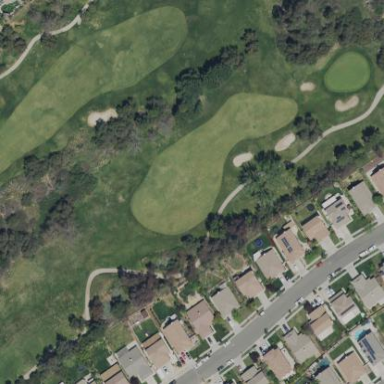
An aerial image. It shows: Grassy area designated as golf fairway.